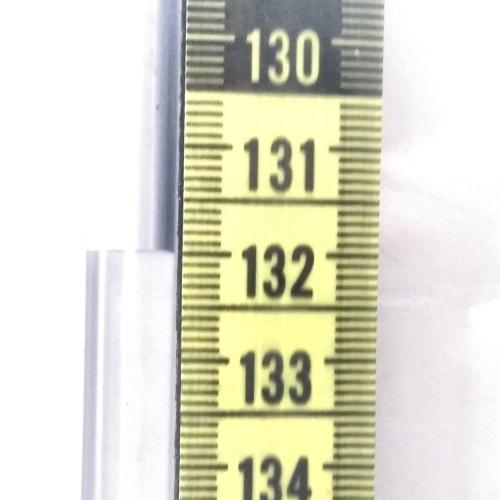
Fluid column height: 132.0 cm